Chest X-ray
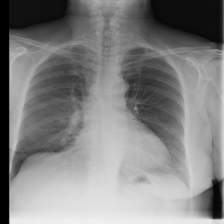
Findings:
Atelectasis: negative
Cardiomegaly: negative
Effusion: negative
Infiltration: positive
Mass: negative
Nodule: negative
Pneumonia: negative
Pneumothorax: negative
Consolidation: negative
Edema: negative
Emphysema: negative
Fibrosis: negative
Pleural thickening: negative
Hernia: negative